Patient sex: M
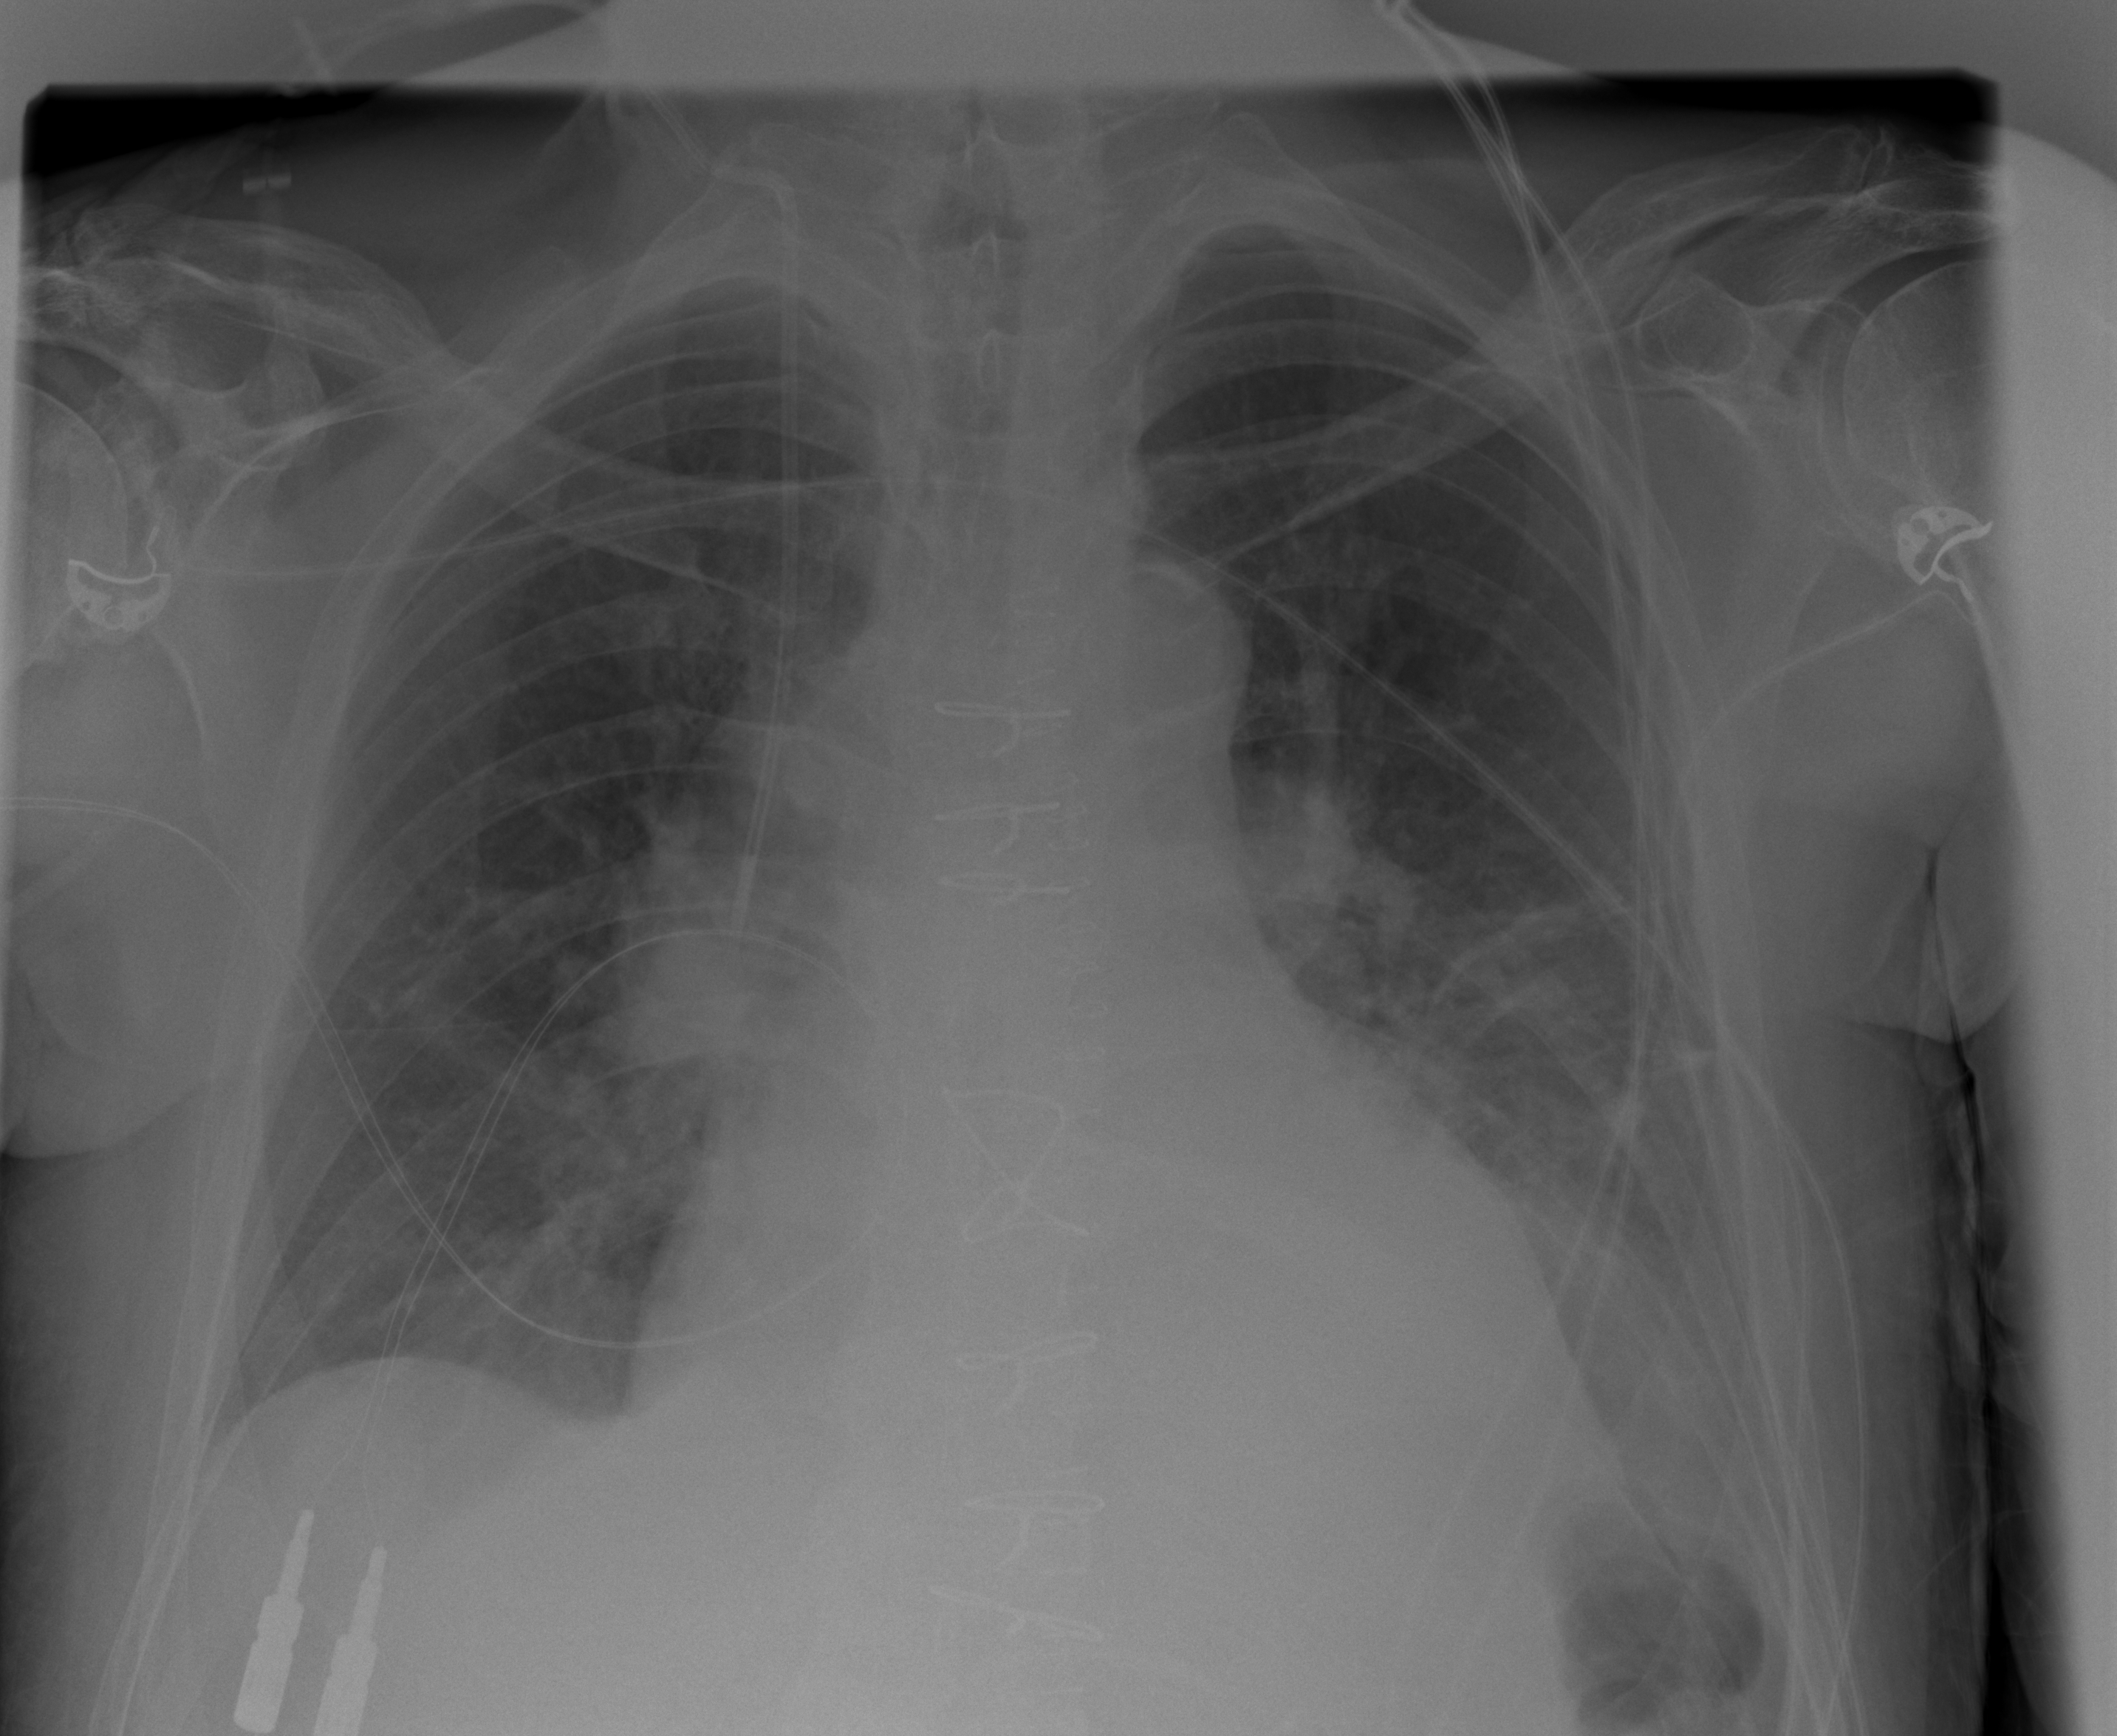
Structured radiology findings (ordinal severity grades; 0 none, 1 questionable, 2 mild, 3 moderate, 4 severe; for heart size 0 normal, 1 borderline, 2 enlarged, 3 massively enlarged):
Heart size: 2
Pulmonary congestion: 2
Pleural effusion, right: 0
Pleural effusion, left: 2
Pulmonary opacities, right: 2
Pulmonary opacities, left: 2
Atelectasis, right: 0
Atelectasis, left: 2